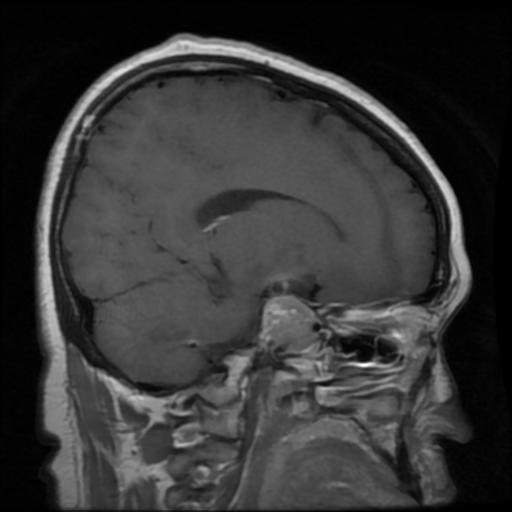
Label: pituitary